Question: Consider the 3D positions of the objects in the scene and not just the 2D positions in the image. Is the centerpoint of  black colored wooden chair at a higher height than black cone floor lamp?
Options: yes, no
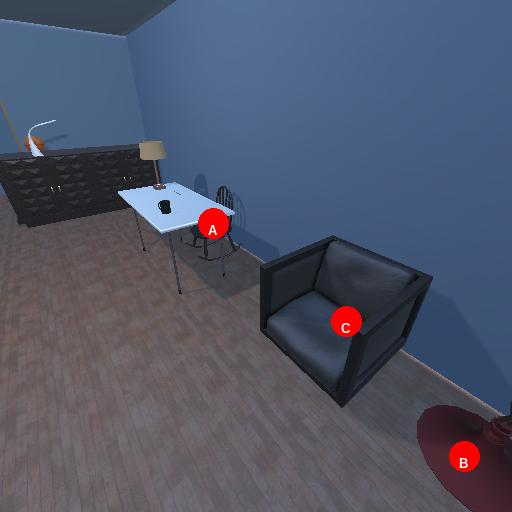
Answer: yes